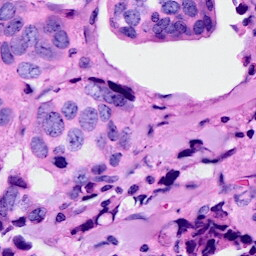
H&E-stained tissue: Breast